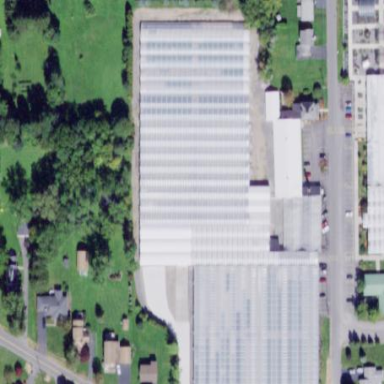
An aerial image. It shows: Greenhouse used for horticulture.